Interaction volume radius: 10 \u00c5
Interaction volume height: 15 \u00c5
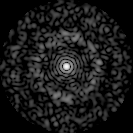
Disorder parameter: 0.7906